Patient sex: M
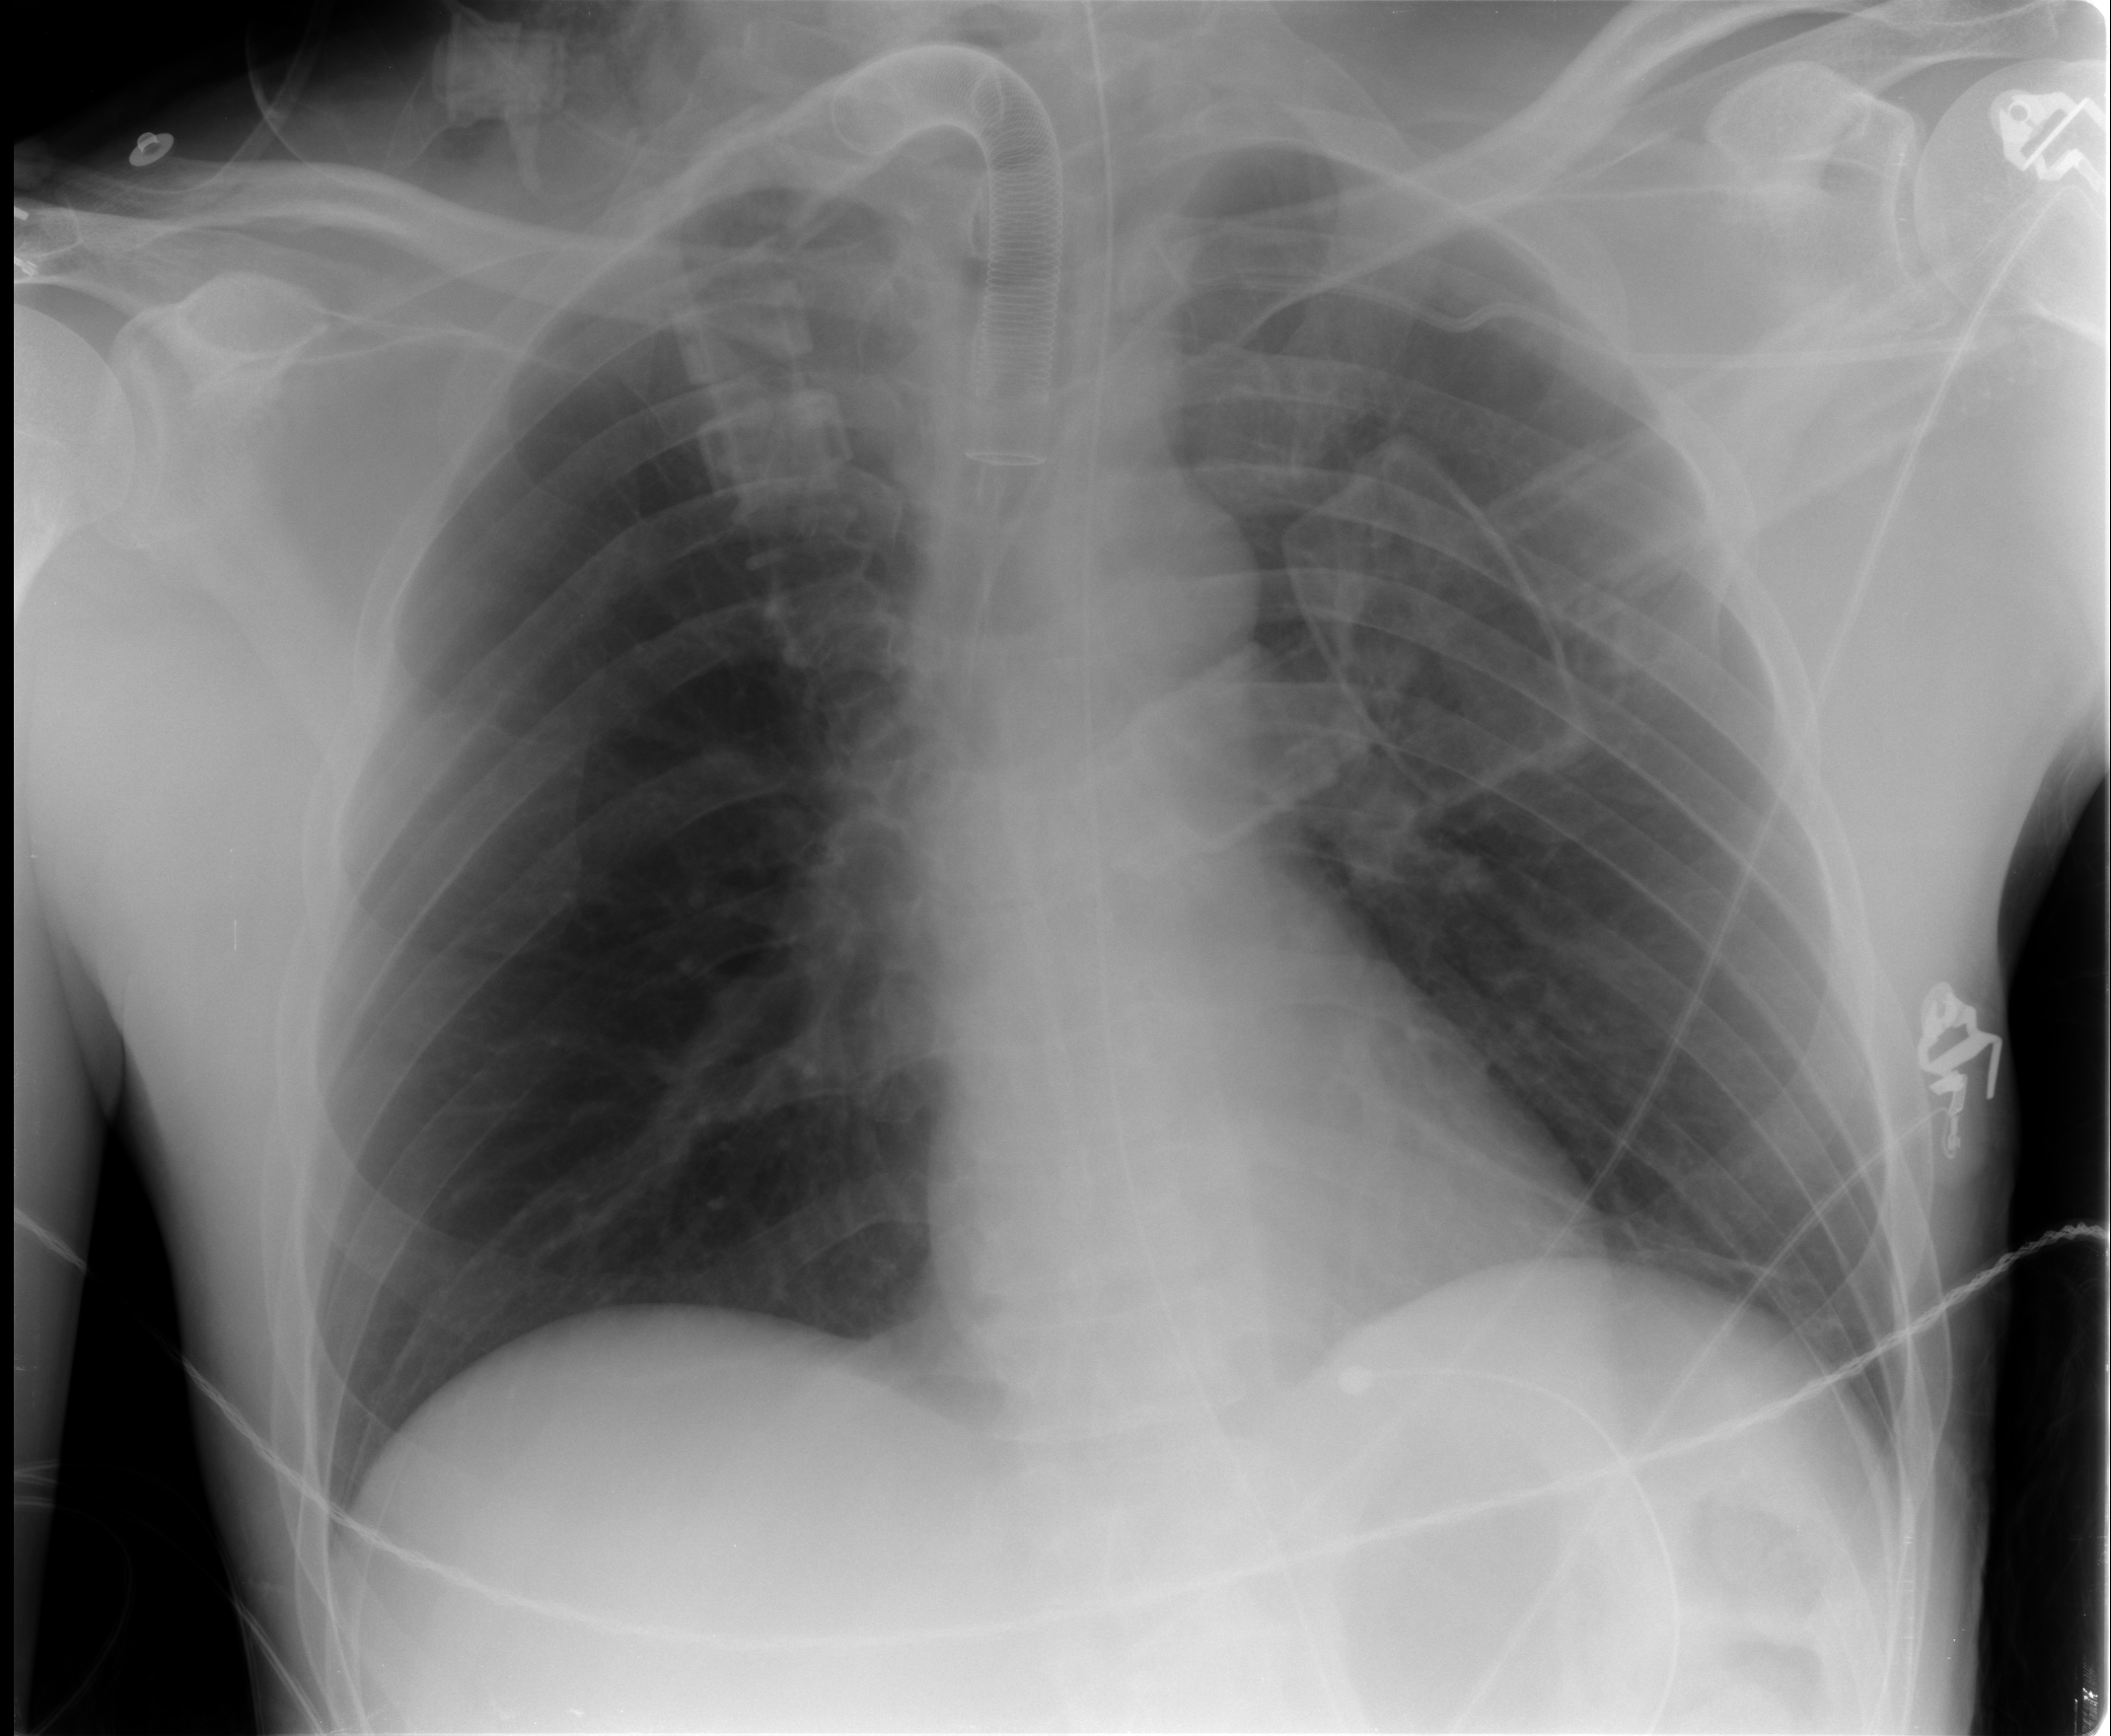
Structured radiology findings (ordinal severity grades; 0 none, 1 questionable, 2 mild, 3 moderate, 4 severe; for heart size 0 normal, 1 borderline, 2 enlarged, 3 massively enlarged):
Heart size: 0
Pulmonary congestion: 0
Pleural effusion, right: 0
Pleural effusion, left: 0
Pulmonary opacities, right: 0
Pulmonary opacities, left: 0
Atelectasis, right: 2
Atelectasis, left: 1